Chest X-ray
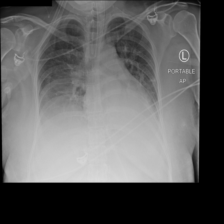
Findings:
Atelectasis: positive
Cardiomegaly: negative
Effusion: positive
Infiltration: positive
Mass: negative
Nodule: negative
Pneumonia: negative
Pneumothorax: negative
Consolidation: negative
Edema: negative
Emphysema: negative
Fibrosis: negative
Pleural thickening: negative
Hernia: negative